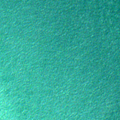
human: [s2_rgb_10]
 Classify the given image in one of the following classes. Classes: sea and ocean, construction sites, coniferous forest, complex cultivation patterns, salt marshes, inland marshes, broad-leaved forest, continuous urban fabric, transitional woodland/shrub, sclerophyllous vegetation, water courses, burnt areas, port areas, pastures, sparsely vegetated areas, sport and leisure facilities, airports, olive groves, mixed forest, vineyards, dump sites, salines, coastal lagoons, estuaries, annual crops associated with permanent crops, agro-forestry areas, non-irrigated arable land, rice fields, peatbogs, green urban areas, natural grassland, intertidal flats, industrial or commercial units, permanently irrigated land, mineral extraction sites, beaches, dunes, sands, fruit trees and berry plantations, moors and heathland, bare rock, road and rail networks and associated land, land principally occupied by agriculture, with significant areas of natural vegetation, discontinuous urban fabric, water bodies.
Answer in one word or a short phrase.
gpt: sea and ocean